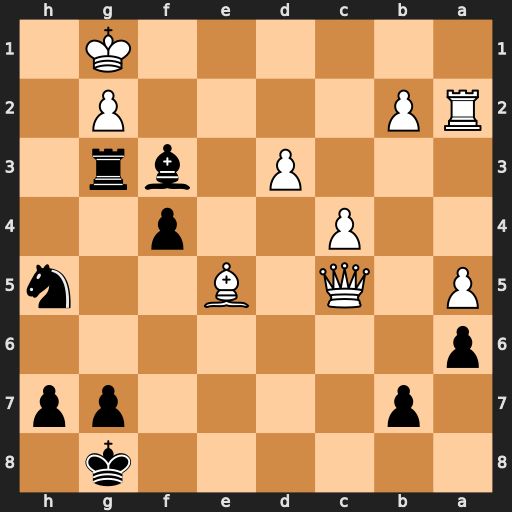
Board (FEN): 6k1/1p4pp/p7/P1Q1B2n/2P2p2/3P1br1/RP4P1/6K1
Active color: b
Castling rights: -
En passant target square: -
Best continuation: Rxg2+ Kf1 Ng3+ Ke1 Re2+ Kd1 Rxe5+